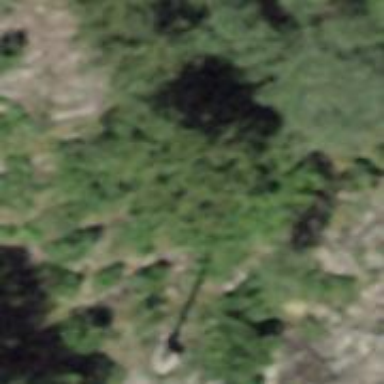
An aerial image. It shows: Power pole.